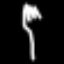
Label: fork